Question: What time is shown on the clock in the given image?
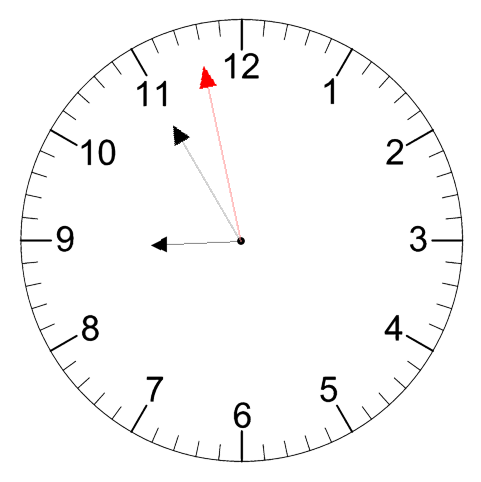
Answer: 08:54:58